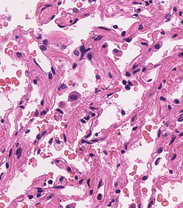
Tumor epithelial tissue: no
Tumor-associated stroma tissue: no
Normal tissue: yes